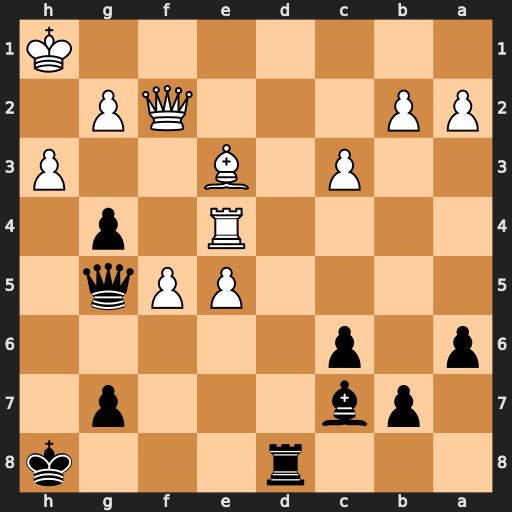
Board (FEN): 3r3k/1pb3p1/p1p5/4PPq1/4R1p1/2P1B2P/PP3QP1/7K
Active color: b
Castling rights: -
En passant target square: -
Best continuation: Rd1+ Kh2 g3+ Qxg3 Rh1+ Kxh1 Qxg3